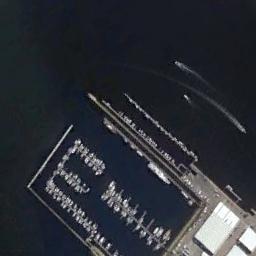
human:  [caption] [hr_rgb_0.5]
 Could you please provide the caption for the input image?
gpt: Many ships moored neatly on the sea next to the harbor next to the building .

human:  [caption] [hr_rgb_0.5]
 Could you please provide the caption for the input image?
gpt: The harbor of the harbor is very narrow .

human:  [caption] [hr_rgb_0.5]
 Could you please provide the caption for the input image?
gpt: The harbor has lots of neatly docked boats and some boats are moving in the waters .

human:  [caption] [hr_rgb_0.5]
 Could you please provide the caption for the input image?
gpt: There are a lot of ships in the harbor .

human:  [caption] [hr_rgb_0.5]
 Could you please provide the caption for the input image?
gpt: There are many ships and some white buildings at the harbor .